Field crop: maize
Growth stage: 2
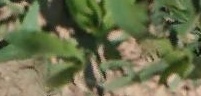
Species: maize